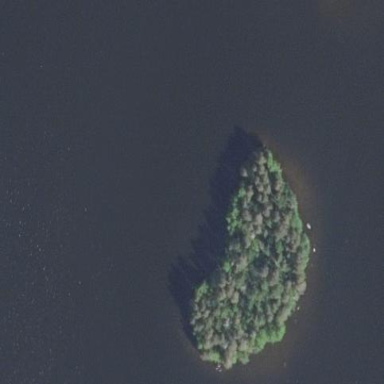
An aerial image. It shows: Island covered with woodland.